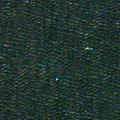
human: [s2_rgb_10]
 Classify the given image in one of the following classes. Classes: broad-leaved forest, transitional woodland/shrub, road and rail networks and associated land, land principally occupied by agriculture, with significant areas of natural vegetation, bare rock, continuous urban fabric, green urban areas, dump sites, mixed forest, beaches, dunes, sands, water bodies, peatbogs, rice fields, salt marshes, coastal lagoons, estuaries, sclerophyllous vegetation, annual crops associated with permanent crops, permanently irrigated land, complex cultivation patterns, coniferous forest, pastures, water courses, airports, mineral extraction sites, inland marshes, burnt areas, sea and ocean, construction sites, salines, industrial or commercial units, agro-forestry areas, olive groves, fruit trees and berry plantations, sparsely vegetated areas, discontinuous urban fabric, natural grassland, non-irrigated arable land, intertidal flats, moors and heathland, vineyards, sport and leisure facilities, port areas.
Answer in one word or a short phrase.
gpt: sea and ocean